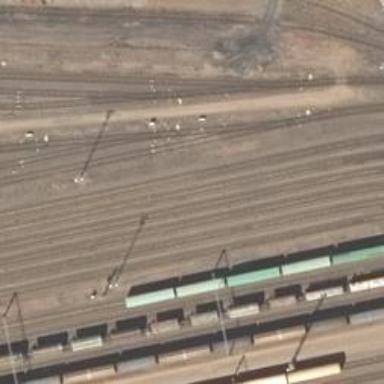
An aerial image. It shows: Railway yard used for servicing trains.